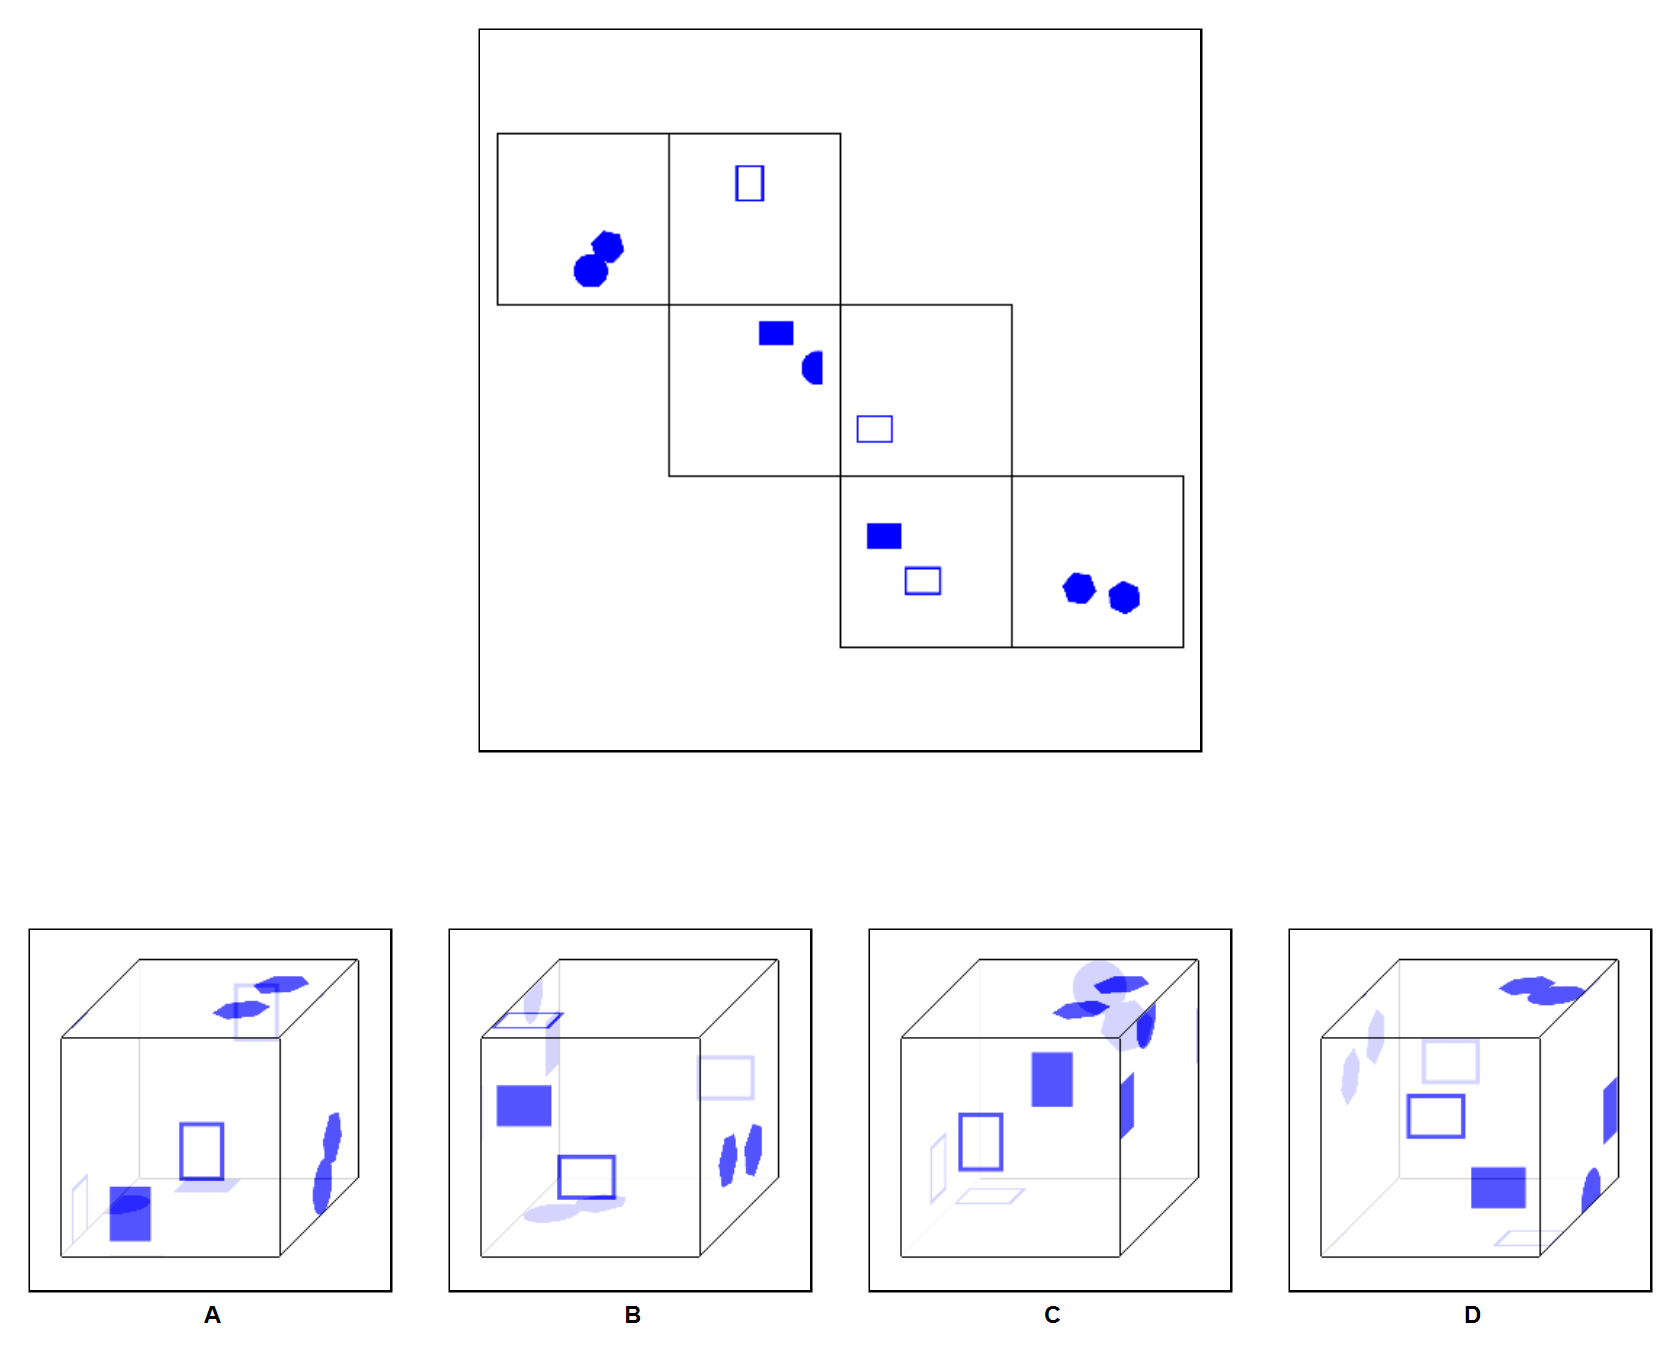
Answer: C